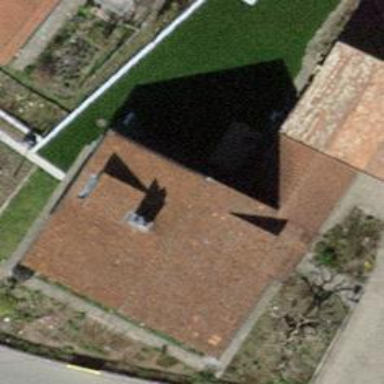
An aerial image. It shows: Gabled roofed house.